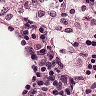
Metastatic tissue present: no